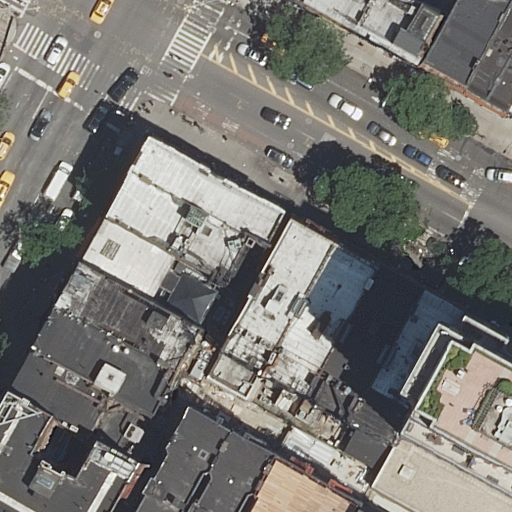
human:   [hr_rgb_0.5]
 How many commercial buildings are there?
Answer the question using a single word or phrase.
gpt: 0

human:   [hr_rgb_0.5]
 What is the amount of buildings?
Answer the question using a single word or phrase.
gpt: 19

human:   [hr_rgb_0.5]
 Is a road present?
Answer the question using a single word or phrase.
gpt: yes

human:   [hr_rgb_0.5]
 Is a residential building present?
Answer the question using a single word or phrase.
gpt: yes

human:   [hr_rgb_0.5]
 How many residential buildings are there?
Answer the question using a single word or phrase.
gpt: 19

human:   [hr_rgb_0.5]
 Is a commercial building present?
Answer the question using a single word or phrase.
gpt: no

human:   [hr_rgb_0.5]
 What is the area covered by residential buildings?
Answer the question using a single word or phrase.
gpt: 3753m2

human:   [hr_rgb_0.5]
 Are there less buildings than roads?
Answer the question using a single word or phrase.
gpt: no

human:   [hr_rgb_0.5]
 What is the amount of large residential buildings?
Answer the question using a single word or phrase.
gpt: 1

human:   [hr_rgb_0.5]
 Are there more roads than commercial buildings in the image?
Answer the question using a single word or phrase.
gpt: yes

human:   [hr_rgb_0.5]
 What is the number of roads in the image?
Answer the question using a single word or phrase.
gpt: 4

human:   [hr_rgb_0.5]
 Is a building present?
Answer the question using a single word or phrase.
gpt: yes

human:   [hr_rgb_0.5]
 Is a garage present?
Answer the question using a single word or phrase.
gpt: no

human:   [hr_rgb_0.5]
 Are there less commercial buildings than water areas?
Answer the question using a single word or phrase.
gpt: no

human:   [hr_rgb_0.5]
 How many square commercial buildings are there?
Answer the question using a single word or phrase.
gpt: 0

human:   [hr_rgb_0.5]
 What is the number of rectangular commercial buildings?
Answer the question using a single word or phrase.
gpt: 0

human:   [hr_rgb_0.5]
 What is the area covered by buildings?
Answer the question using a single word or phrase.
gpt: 3753m2

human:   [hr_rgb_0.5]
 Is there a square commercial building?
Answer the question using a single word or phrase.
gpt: no

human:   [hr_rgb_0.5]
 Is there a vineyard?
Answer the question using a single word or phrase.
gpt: no

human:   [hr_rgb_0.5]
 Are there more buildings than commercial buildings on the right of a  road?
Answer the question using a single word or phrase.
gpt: yes

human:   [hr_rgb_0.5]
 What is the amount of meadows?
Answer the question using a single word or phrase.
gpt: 0

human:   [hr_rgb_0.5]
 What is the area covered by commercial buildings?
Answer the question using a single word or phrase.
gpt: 0m2

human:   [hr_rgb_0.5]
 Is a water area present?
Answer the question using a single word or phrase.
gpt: no

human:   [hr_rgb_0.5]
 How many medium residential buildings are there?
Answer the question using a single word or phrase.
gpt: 12

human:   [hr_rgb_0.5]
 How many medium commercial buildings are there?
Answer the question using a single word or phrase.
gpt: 0

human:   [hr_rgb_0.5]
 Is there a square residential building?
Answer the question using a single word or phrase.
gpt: no

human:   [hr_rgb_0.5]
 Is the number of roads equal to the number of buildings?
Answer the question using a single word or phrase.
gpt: no

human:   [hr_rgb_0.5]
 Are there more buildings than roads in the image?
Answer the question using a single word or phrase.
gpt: yes

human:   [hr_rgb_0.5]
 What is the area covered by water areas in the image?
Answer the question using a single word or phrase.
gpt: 0m2

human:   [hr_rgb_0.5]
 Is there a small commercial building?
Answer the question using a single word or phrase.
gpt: no

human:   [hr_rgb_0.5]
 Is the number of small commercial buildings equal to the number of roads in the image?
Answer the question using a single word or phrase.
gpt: no

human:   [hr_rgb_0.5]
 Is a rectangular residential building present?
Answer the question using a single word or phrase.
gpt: yes

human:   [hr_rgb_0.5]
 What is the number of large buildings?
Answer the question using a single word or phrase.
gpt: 1

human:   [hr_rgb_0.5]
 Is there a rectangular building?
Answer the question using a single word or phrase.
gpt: yes

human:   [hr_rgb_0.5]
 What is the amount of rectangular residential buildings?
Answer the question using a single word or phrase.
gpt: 16

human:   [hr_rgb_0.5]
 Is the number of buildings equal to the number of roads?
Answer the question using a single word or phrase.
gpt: no

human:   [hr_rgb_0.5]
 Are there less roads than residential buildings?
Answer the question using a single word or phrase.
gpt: yes

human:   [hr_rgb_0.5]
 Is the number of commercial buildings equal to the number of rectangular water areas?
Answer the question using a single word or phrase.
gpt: yes

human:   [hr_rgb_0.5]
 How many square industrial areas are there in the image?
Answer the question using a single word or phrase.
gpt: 0

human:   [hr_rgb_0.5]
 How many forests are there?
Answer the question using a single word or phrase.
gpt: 0

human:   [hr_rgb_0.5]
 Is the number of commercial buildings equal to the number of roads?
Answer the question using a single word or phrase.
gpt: no

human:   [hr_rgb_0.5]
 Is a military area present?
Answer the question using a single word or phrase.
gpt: no

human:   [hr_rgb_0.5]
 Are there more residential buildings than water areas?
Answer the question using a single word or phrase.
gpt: yes

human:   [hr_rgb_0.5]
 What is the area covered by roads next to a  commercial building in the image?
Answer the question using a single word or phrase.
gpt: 0m2

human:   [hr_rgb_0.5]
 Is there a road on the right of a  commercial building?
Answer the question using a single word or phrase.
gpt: no

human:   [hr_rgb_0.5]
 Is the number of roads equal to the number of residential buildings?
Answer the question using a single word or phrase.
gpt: no

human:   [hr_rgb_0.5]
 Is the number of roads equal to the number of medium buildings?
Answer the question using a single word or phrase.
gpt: no

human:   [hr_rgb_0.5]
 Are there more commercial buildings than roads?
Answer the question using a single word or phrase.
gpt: no

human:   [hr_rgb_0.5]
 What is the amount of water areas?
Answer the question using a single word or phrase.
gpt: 0

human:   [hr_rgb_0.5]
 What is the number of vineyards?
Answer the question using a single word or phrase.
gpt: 0

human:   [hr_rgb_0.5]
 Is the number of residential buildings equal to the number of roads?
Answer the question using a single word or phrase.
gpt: no

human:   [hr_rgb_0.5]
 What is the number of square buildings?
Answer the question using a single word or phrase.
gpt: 0

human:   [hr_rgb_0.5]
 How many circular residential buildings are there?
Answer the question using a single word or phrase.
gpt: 0

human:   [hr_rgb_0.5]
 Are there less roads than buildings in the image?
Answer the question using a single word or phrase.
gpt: yes

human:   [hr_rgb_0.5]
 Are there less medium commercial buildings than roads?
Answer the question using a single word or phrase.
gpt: yes

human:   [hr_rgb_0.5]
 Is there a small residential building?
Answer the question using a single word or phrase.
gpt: yes

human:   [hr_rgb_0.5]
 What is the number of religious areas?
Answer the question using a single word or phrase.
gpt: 0

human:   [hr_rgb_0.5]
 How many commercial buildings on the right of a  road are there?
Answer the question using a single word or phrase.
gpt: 0

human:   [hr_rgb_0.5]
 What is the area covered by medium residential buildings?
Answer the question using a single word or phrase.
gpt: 2904m2

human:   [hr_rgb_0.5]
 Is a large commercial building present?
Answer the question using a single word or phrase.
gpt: no

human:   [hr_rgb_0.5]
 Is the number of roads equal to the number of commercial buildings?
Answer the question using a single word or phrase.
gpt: no

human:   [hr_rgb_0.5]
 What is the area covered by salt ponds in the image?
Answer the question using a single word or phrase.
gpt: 0m2

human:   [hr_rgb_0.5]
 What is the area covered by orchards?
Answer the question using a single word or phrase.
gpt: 0m2

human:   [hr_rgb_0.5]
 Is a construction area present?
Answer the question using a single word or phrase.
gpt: no